Question: How to remove the round edges (border-radius) from the particular element or from div tag that is using jQuery Mobile?

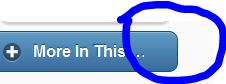
Answer: In the jQuery mobile CSS file <URL>, search for this string:
'.ui-corner-tr {'
I don't know if you're even using the default styles, but there's what I found based on the info you provided.
You should be able to change all four corners in that area (as '.ui-corner-tr', '.ui-corner-tl', '.ui-corner-br', '.ui-corner-bl', etc., etc.)